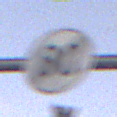
Verkehrszeichen: EndeGeschwindigkeit80
Umgebung: Outdoor, Suburban
Tageszeit: SunriseSunset
Wetter: PartlyCloudy
Licht: Natural
Jahreszeit: NotSpecified
Kontrast: LowContrast